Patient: sex F, age 75
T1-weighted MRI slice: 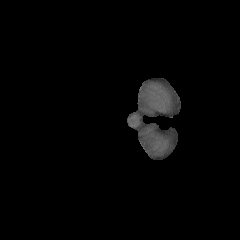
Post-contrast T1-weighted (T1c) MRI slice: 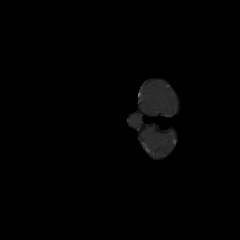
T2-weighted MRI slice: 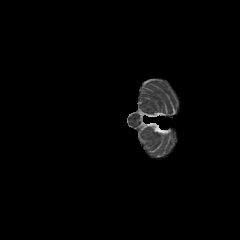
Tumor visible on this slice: no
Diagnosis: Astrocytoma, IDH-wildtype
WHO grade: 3